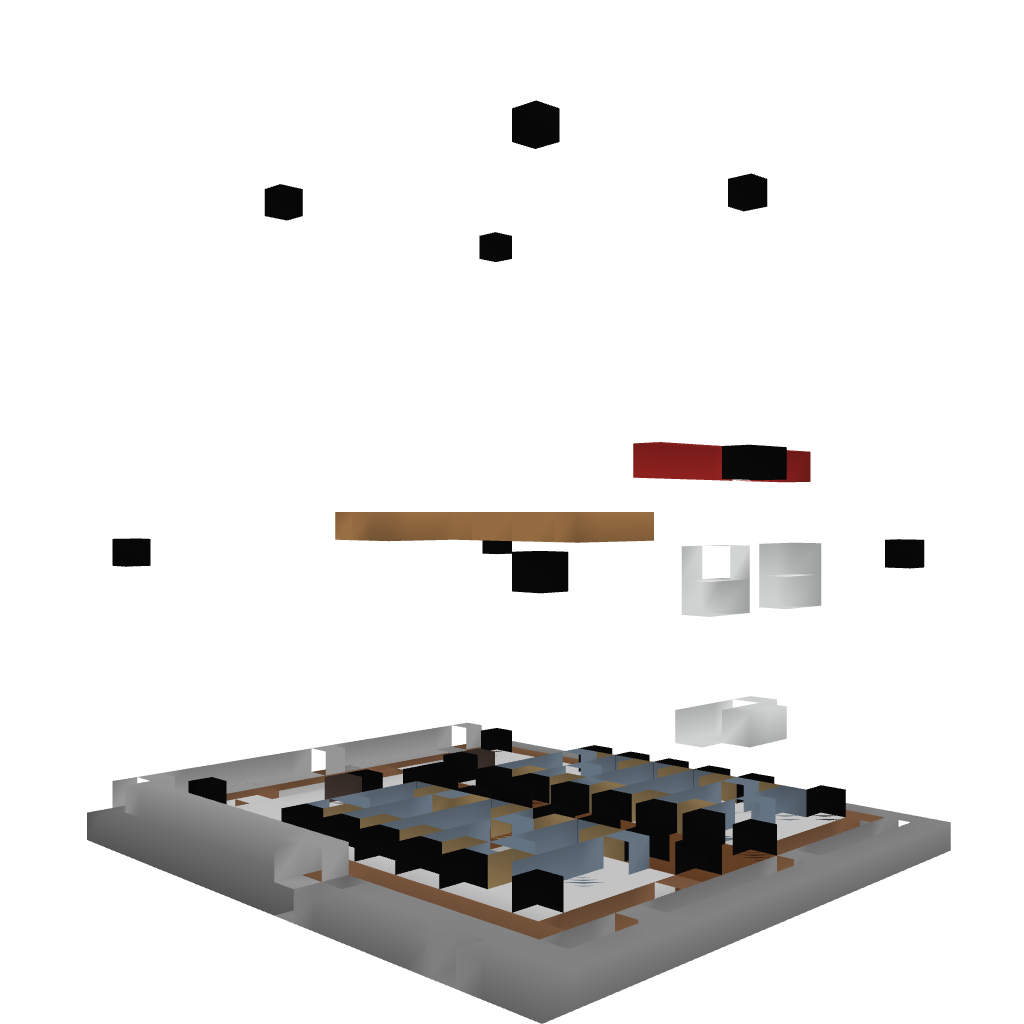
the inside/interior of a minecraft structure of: Church